Question: As shown in the image bellow, Foundation adds a grey triangle pointing down as its icon for a drop-down area. The problem is: how do I customize it? I want to turn it white.

I've tried to find it using both Firebug and Chrome dev tools to no avail. I just can't find what codes that triangle and how to customize it..
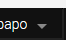
Answer: The arrow is created in line 576 of presentation.css, specifically the following lines:
'''
border: solid 5px;
border-color: #e6e6e6 transparent transparent transparent;
'''
I've never seen this technique for creating a triangle, but it's explained quite nicely <URL>.